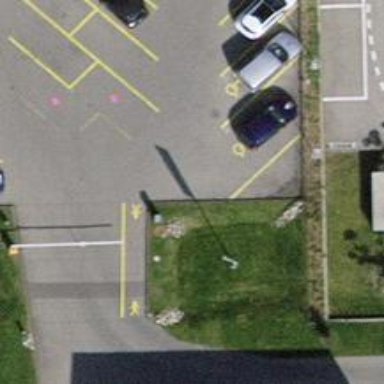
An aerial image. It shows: Parking aisle designated as service road.